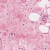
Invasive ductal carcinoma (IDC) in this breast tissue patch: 0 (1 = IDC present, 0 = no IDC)